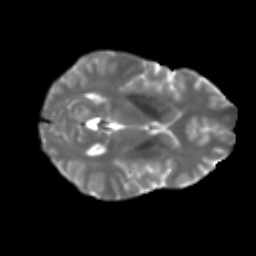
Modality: T2w
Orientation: axial
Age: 33
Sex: female
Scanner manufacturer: ge
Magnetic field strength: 3 T
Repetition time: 7.8 s
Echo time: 0.0606 s